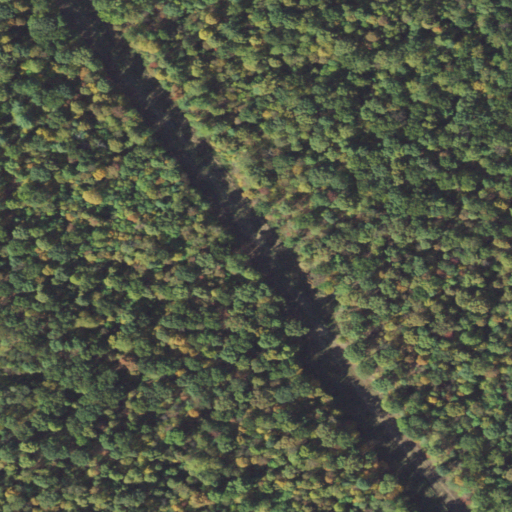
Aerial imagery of ridge(s) in Pennsylvania named Chestnut Ridge containing deciduous forest and pasture